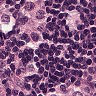
Metastatic tissue present: yes